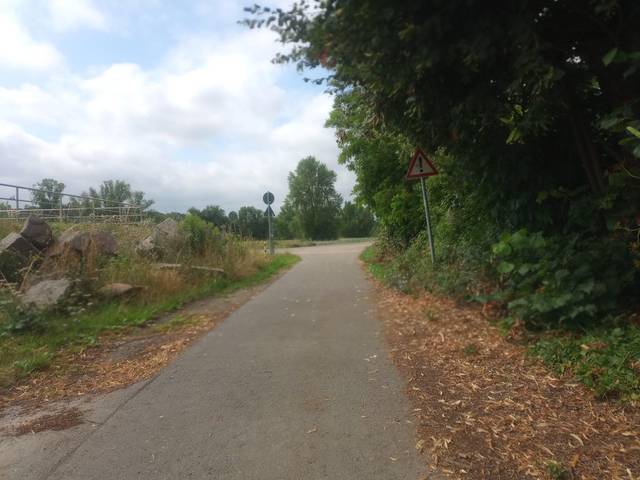
Region: Germany
Coordinates: 51.214, 11.981